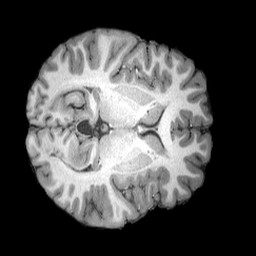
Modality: T1w
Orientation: axial
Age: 22
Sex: male